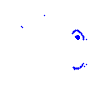
Particle: pion